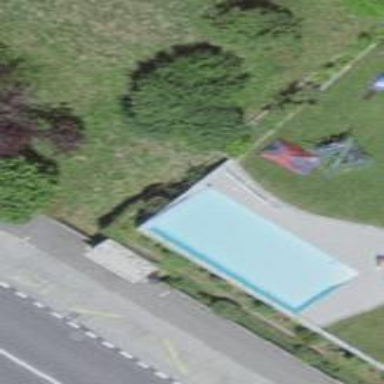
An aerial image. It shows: Swimming pool located in leisure land.